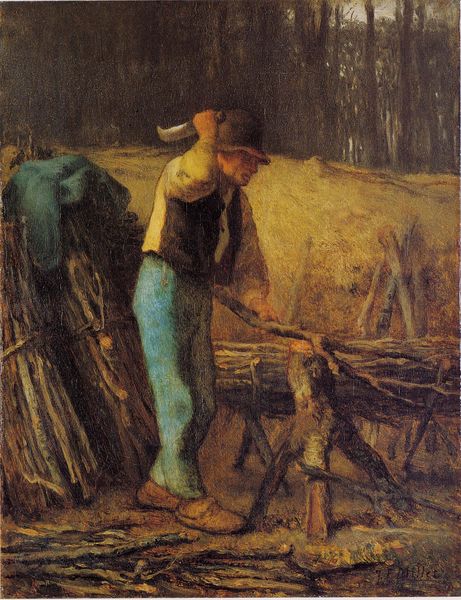
Titel: Der Holzhacker
Künstler: Jean François Millet
Standort: Paris
Institution: Louvre
Schlagwörter: baum, blau, dunkel, gemälde, himmel, mann, schatten, weiß, baumstämme, bäume, gelb, grün, impressionismus, landschaft, ocker, äste, braun, frankreich, grau, hell, hintergrund, holz, hut, licht, stroh, türkis, ölbild, wiese, beige, flächig, malerei, hemd, hose, jacke, mütze, arm, mensch, messer, stehen, bild, signatur, öl, ast, baumstamm, feld, hügel, natur, stamm, zweige, boden, land, realismus, rechts, wald, anhöhe, arbeit, liegen, umrisse, schuhe, arbeiten, bündel, heu, reisig, sigantur, arbeiter, stämme, finster, knöpfe, hutkrempe, weste, bauer, waldrand, hacken, links, erdfarben, zweig, heuhaufen, lichtung, sichel, säbel, stöcke, degen, schuh, umrisslinie, sandfarben, blaugrün, axt, fällen, holzfäller, brauntöne, erhoben, gebunden, brennholz, barbizon, dreibein, beil, bock, schlagen, brau, hacke, sense, corot, holzbock, ben, jakce, pantinen, waldarbeiter, millet, holzarbeit, köhler, holzarbeiter, derb, beule, tonal, holzbündel, krummdolch, holzhacken, miller, reisigsammler, reisigbündel, holzhacker, zerkleinern, ääste, hippe, erdfar, holzhauer